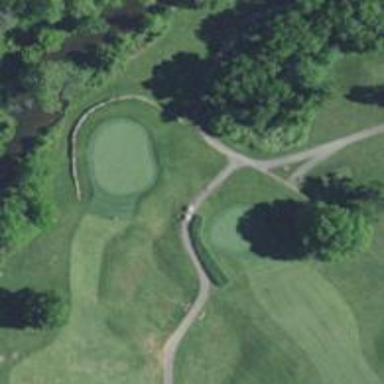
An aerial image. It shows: Golf hole.